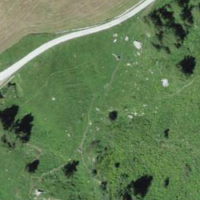
EUNIS habitat code: 31
Species observed at this site:
Primula hirsuta